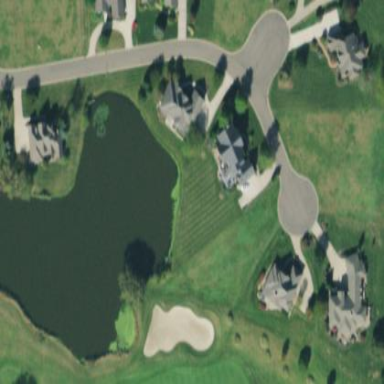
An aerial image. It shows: Water hazard in golf course. The hazard is natural water feature.